Question: There are quite a few things you can bind to in a NSTableColumn filled with NSPopupButtonCell, I tried looking around for explanations but couldn't seem to find any.

- - -
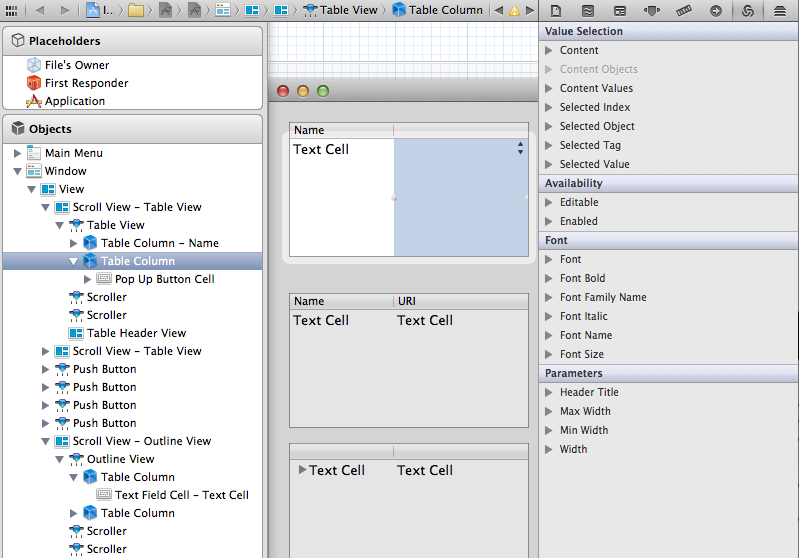
Answer: This should help for general explanations of the bindings
<URL>
For help with binding an NSPopupButtonCell and Core Data check out my tutorial at:
<URL>
It will also give you an idea of how the bindings would work for non - Core Data stuff as well.